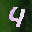
Label: 4